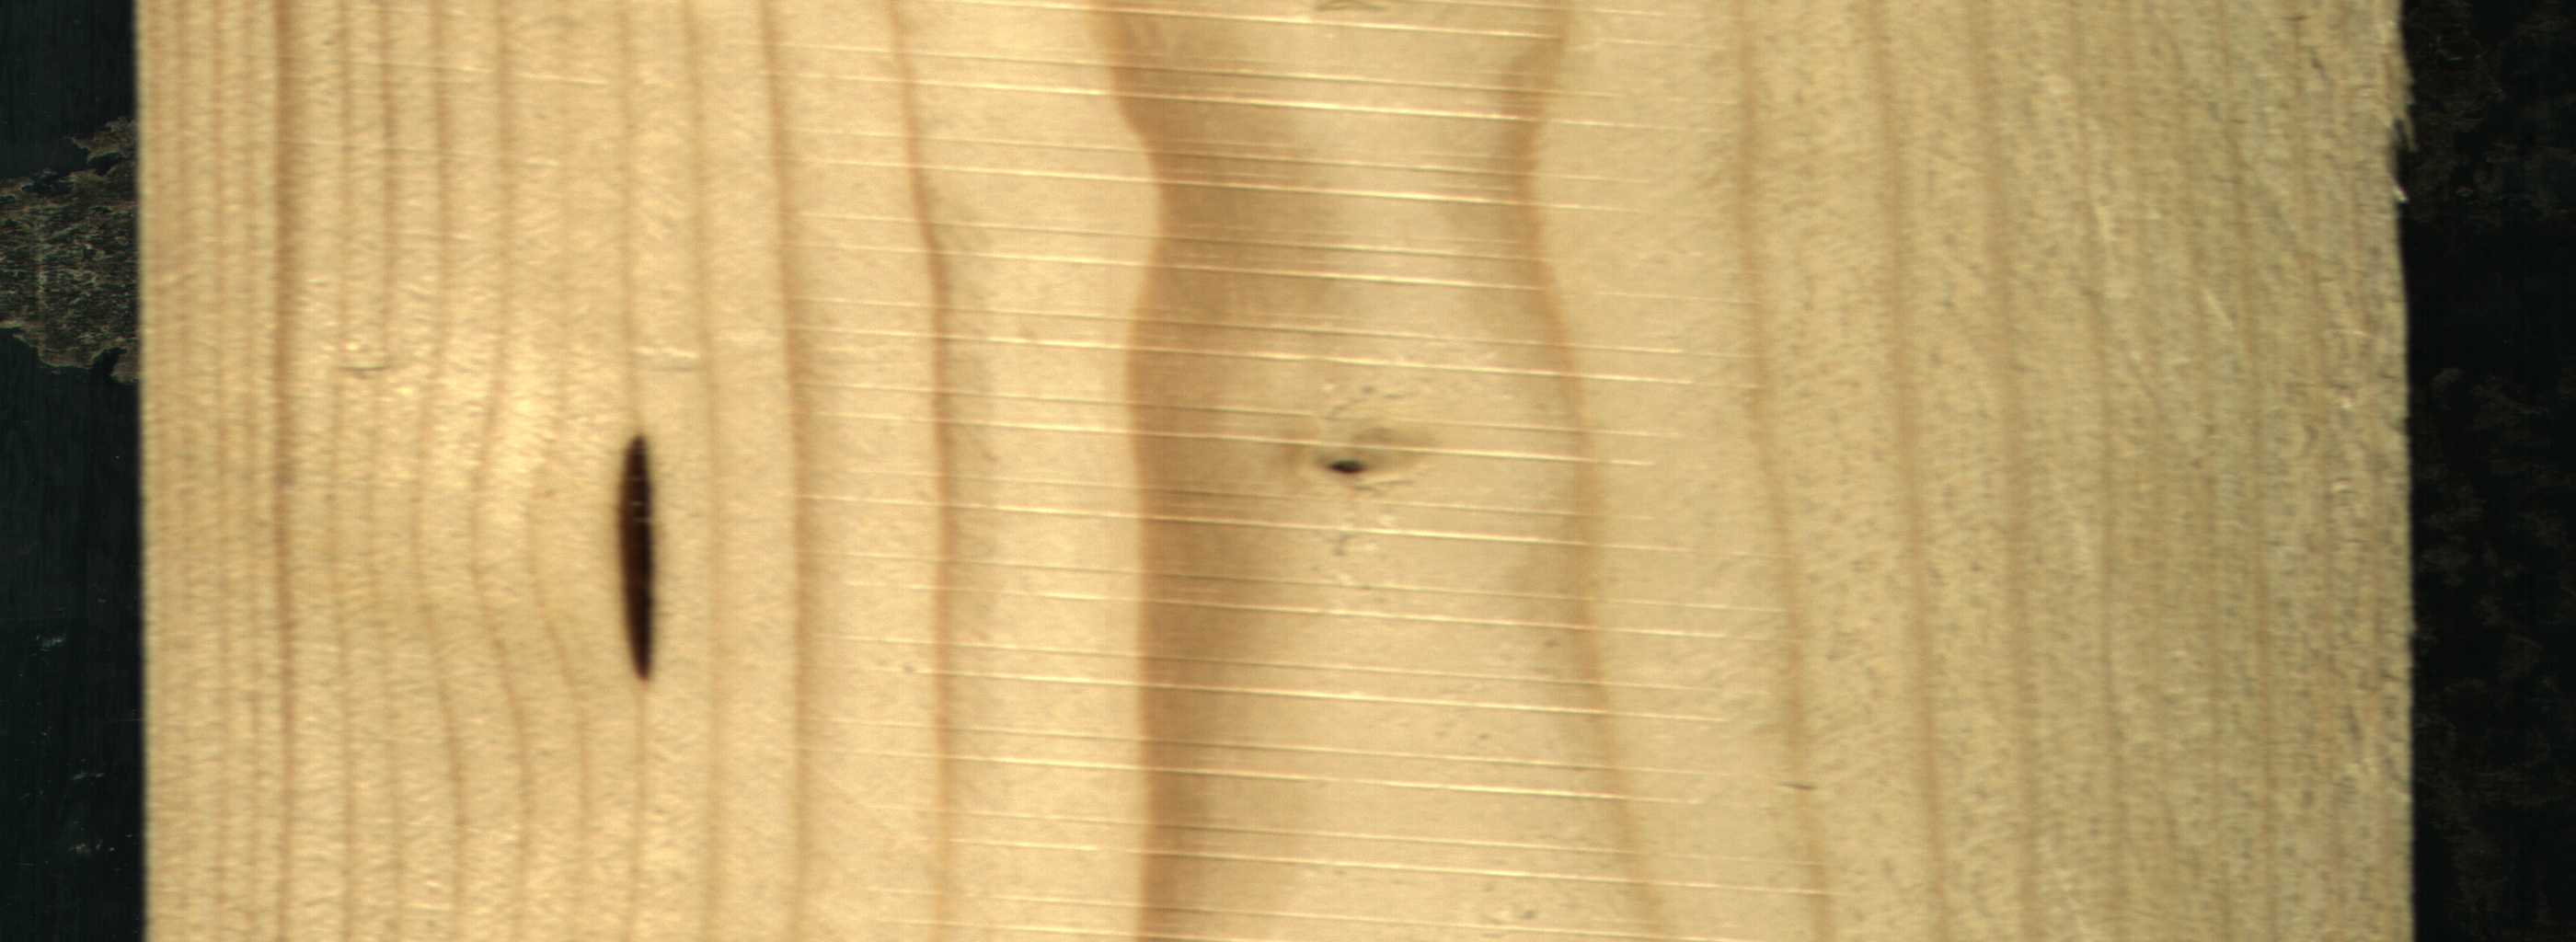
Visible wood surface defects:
resin
Dead_Knot